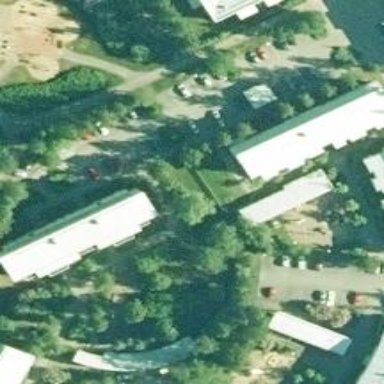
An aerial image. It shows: Parking area with surface.